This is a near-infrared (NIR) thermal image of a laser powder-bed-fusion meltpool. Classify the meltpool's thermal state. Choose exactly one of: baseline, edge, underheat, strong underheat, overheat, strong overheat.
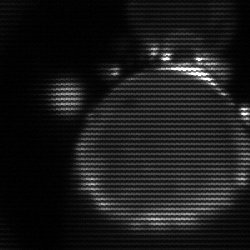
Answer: edge